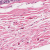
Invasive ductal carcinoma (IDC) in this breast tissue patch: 0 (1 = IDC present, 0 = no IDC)